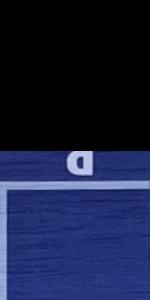
Label: Empty